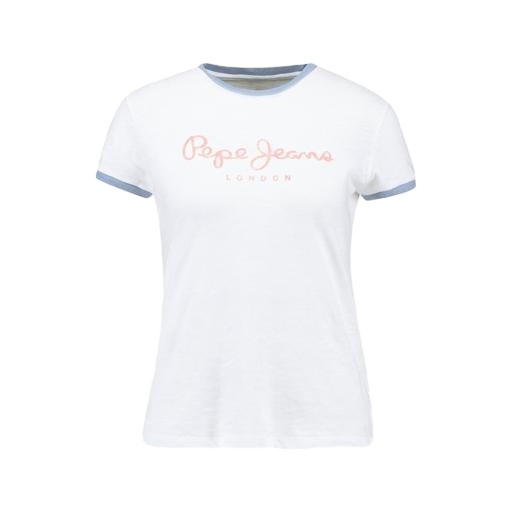
white logo-print t-shirt, white classic ringer tee, molly ringer tee, white background